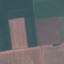
Land use / land cover: AnnualCrop